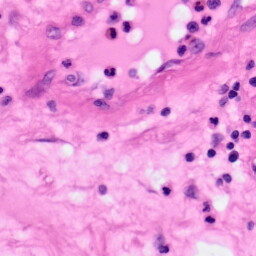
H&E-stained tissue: Pancreatic